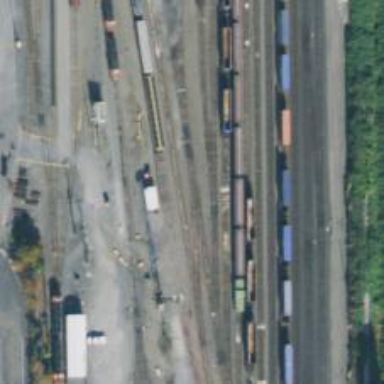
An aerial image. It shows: Railway yard used for servicing trains.